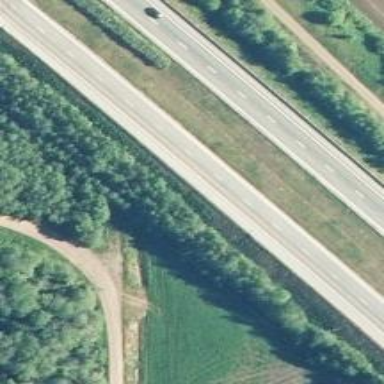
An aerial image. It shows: Asphalt motorway.